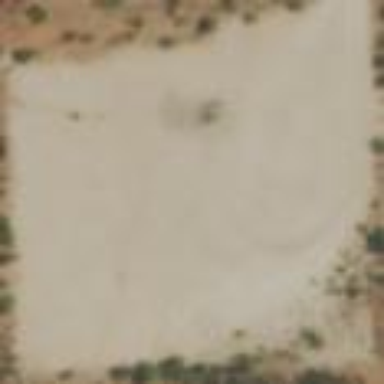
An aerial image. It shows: Natural area covered with sand.